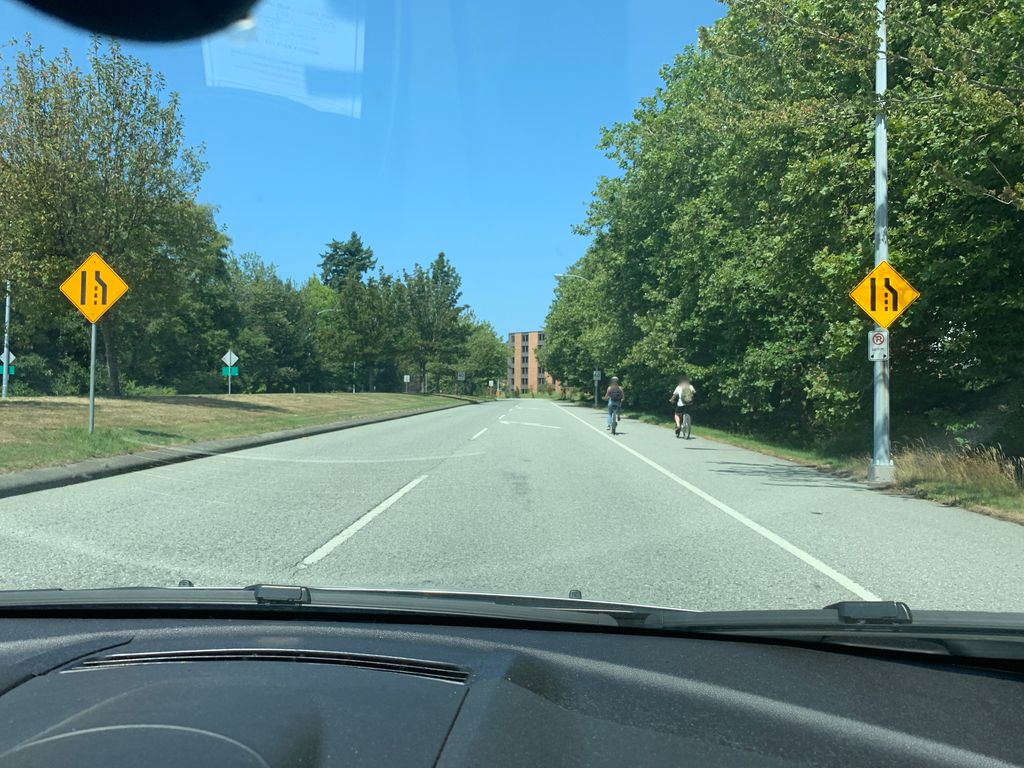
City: vancouver